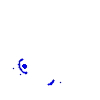
Particle: pion